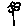
Label: flower